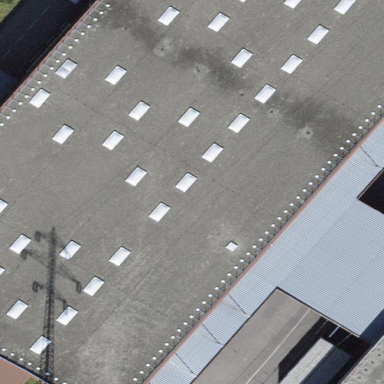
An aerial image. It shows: Industrial building.